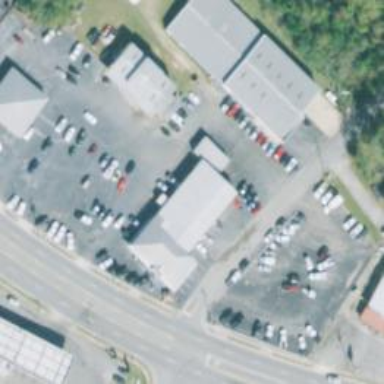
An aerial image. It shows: Building housing car shop.